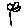
Label: flower